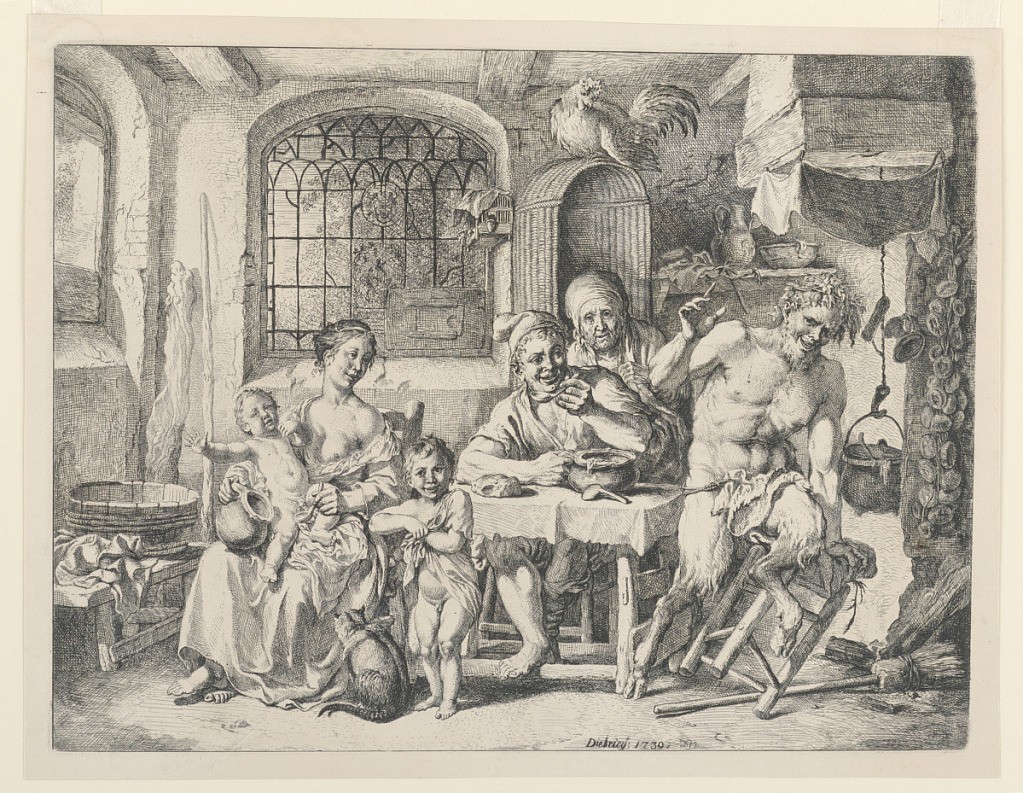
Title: Satyr in the Peasant's House
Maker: Christian Wilhelm Ernst Dietrich, German, 1712 - 1774
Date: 1741
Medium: Etching on paper
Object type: Print
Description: A Satyr overturns a stool by a fireplace. A peasant eats his meal with his wife and children near by. Inscribed bottom margin: "Dietrich 1739:.